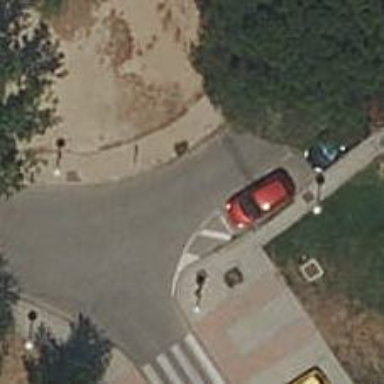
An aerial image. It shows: Unmarked road crossing.